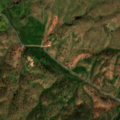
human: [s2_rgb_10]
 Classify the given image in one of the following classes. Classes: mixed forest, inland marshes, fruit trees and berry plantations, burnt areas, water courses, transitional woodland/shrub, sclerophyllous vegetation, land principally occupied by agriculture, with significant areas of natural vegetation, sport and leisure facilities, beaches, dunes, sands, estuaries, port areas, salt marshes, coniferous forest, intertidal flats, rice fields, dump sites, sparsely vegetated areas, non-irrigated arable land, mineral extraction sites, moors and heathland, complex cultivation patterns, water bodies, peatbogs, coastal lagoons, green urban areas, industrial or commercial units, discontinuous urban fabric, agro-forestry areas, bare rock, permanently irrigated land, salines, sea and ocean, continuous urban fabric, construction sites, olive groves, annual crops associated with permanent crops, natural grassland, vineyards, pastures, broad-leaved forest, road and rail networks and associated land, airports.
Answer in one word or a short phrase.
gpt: pastures, agro-forestry areas, transitional woodland/shrub